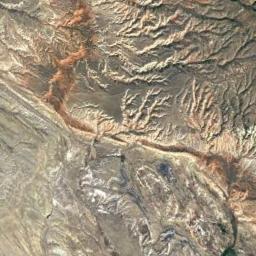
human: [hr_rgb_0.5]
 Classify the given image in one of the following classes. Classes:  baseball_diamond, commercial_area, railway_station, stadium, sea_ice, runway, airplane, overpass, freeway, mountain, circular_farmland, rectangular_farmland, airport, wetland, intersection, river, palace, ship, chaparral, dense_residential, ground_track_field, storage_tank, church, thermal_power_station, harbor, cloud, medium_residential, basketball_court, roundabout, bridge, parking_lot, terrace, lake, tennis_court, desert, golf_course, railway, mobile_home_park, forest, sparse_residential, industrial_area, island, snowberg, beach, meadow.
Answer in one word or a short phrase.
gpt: mountain